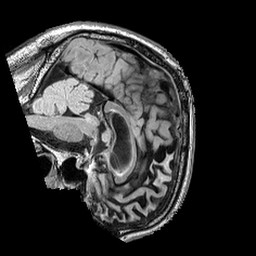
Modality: FLAIR
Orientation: sagittal
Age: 56
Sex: male
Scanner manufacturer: siemens
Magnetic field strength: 3 T
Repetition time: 5 s
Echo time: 0.387 s